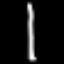
Label: line